Field crop: maize
Growth stage: 1
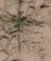
Species: salsola